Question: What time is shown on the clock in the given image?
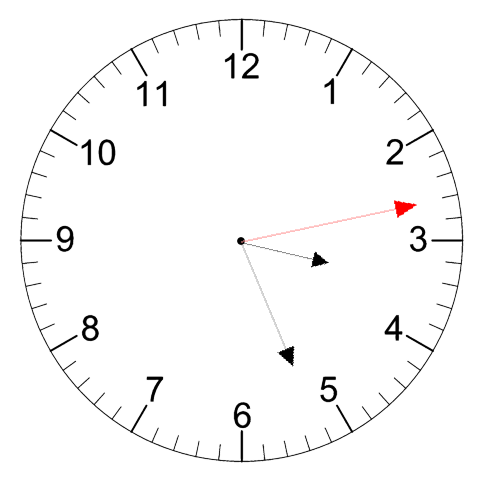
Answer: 03:26:13